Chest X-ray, AP view. Patient: 68 years old, sex F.
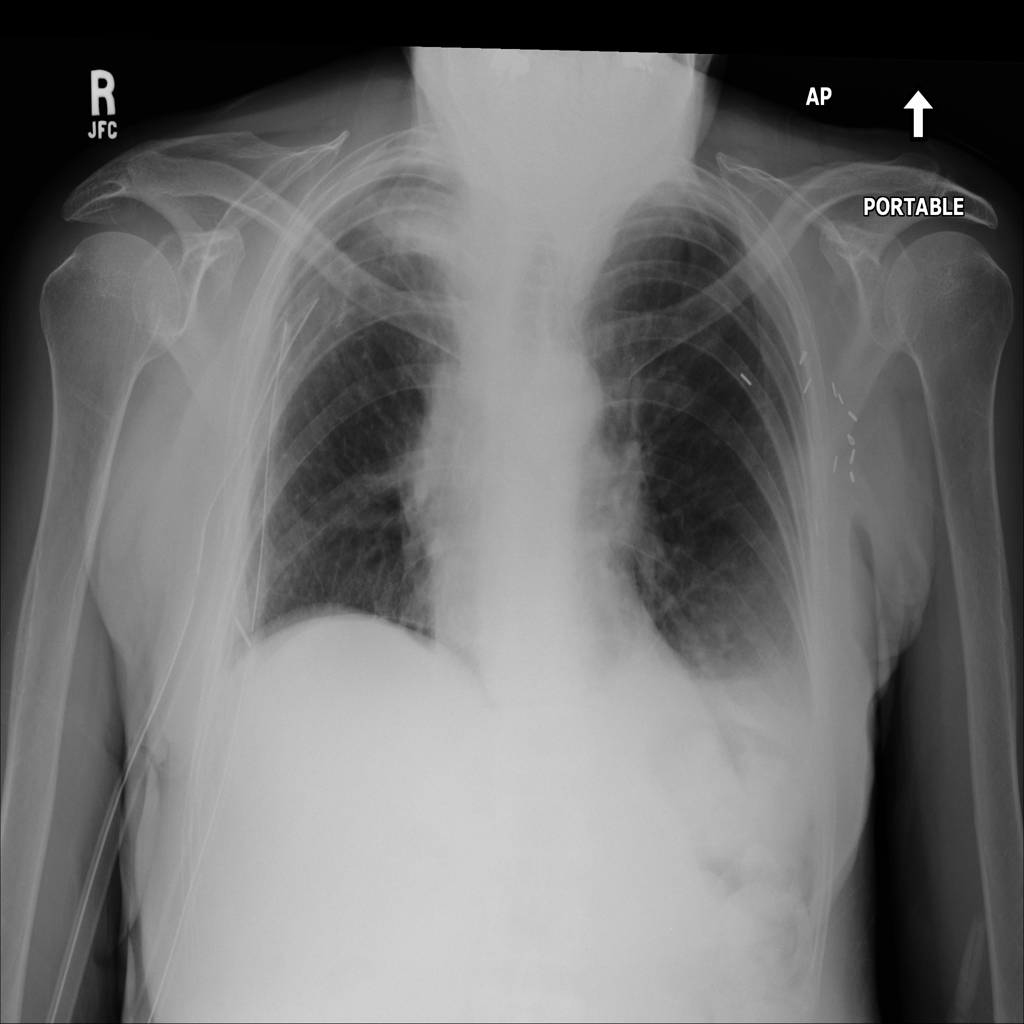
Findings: Effusion, Emphysema, Infiltration